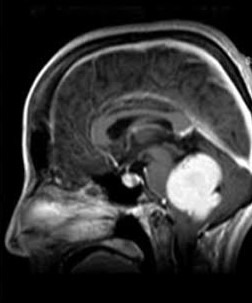
Label: meningioma